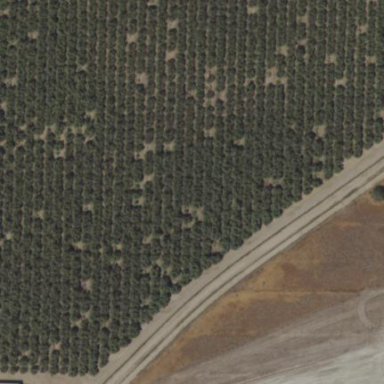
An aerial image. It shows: Orchard.